Interaction volume radius: 10 \u00c5
Interaction volume height: 25 \u00c5
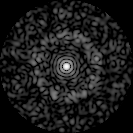
Disorder parameter: 0.8188